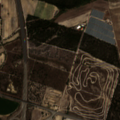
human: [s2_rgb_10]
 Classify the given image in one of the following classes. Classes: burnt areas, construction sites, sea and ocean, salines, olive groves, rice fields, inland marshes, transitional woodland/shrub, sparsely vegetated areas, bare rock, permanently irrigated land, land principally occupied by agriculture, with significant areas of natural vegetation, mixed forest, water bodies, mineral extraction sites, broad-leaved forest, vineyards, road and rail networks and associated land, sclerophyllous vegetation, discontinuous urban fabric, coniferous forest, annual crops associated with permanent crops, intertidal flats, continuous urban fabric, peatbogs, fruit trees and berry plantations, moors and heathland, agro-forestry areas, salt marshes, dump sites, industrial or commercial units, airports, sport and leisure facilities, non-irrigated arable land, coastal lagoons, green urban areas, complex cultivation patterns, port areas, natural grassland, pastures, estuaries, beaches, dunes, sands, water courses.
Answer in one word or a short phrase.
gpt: sport and leisure facilities, permanently irrigated land, vineyards, complex cultivation patterns, land principally occupied by agriculture, with significant areas of natural vegetation, broad-leaved forest, transitional woodland/shrub